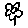
Label: flower